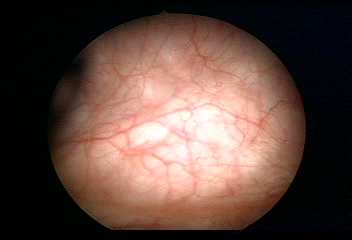
Modality: WLC
Class: Normal mucosa
Bladder cancer association: No